已知椭圆 $\frac{x^2}{4} + \frac{y^2}{3} = 1$ 左、右顶点分别为 $A$、$B$，$P$ 是椭圆上异于 $A$、$B$ 的任一点，直线 $l: x=t$，$M$、$N$ 是直线 $l$ 上两点，$AM$、$AN$ 分别交椭圆于点 $D$、$E$ 两点.
\begin{enumerate}
\item 直线 $PA$、$PB$ 的斜率分别为 $k_1$、$k_2$，求 $k_1 \cdot k_2$ 的值；
\item 若 $E$、$O$、$D$ 三点共线，$OM \perp ON$，求实数 $t$ 的值；
\item 若直线 $DE$ 过椭圆右焦点 $F$，且 $t=4$，求 $\triangle AMN$ 面积的最小值.
\end{enumerate}
【解答】
\section{答案}
\begin{enumerate}
    \item $k_1 \cdot k_2 = -\frac{3}{4}$
    \item $t = 6 \pm 4\sqrt{3}$
    \item $18$
\end{enumerate}

% --- 分析部分 ---
\section{分析}
\begin{enumerate}
    \item 由椭圆的方程可得 $A$，$B$ 的坐标，设 $P$ 的坐标，代入椭圆的方程，可得 $P$ 的横纵坐标的关系，进而求出 $k_1 \cdot k_2$ 的值；
    \item 由题意设 $D$ 的坐标，可得 $E$ 的坐标，求出直线 $AD$ 的方程，令 $x=t$，可得 $M$ 的纵坐标，即求出 $M$ 的坐标，同理可得 $N$ 的坐标，再由 $OM \perp ON$，可得 $\overrightarrow{OM} \cdot \overrightarrow{ON} = 0$，代入可得 $t$ 的值；
    \item 设直线 $DE$ 的方程，与椭圆的方程联立，可得两根之和及两根之积，可得 $DE$ 的纵坐标之差的绝对值，设直线 $AD$ 的方程，令 $x=t=4$，可得 $M$ 的坐标，同理可得 $N$ 的坐标，求出 $|MN|$ 的代数式，代入三角形的面积公式，可得三角形的面积的最小值.
\end{enumerate}

% --- 详解部分 ---
\section{详解}
\subsubsection{1} 由椭圆的方程 $\frac{x^2}{4} + \frac{y^2}{3} = 1$ 可得 $A(-2,0)$，$B(2,0)$，
设 $P(x_P, y_P)$，则 $\frac{x_P^2}{4} + \frac{y_P^2}{3} = 1$，
可得 $k_1 \cdot k_2 = \frac{y_P}{x_P+2} \cdot \frac{y_P}{x_P-2} = \frac{y_P^2}{x_P^2-4} = \frac{3(1-\frac{x_P^2}{4})}{x_P^2-4} = -\frac{3}{4}$；

\subsubsection{2} 因为 $E$、$O$、$D$ 三点共线，设 $D(x_0, y_0)$，则 $E(-x_0, -y_0)$，
所以直线 $AD$ 的方程为 $y = \frac{y_0}{x_0+2}(x+2)$，
令 $x=t$，可得 $y = \frac{y_0(t+2)}{x_0+2}$，即 $M\left(t, \frac{y_0(t+2)}{x_0+2}\right)$，
同理可得 $N\left(t, \frac{-y_0(t+2)}{-x_0+2}\right)$，
又因为 $OM \perp ON$，
所以 $\overrightarrow{OM} \cdot \overrightarrow{ON} = 0$，即 $t^2 + \frac{-y_0(t+2)}{-x_0+2} \cdot \frac{y_0(t+2)}{x_0+2} = t^2 + \frac{-y_0^2(t+2)^2}{4-x_0^2} = 0$，
即 $t^2 - \frac{3}{4} \cdot (t+2)^2 = 0$，
解得 $t = 6 \pm 4\sqrt{3}$；

\subsubsection{3} 由题意可得直线 $DE$ 的斜率不为 $0$，
设直线 $DE$ 的方程为 $x=my+1$，设 $D(x_1, y_1)$，$E(x_2, y_2)$，
联立 $\begin{cases} x=my+1 \\ 3x^2+4y^2=12 \end{cases}$，整理可得 $(4+3m^2)y^2 + 6my - 9 = 0$，
显然 $\Delta > 0$，且 $y_1+y_2 = \frac{-6m}{4+3m^2}$，$y_1y_2 = \frac{-9}{4+3m^2}$，
$|y_1-y_2| = \sqrt{(y_1+y_2)^2 - 4y_1y_2} = \sqrt{\frac{36m^2}{(4+3m^2)^2} - 4 \cdot \frac{-9}{4+3m^2}} = \frac{12\sqrt{1+m^2}}{4+3m^2}$，
直线 $AD$ 的方程 $y = \frac{y_1}{x_1+2}(x+2) = \frac{y_1}{my_1+3}(x+2)$，令 $x=t=4$，
可得 $M(4, \frac{6y_1}{my_1+3})$，同理可得 $N(4, \frac{6y_2}{my_2+3})$，
所以 $|MN| = \left| \frac{6y_1}{my_1+3} - \frac{6y_2}{my_2+3} \right| = \left| \frac{18(y_1-y_2)}{m^2y_1y_2 + 3m(y_1+y_2) + 9} \right|$
$= \left| \frac{18 \times \frac{12\sqrt{1+m^2}}{4+3m^2}}{m^2 \cdot \frac{-9}{4+3m^2} + 3m \cdot \frac{-6m}{4+3m^2} + 9} \right| = 6\sqrt{1+m^2}$，
所以 $S_{\triangle AMN} = \frac{1}{2} \times (4+2) \times 6\sqrt{1+m^2} \ge 18$，当且仅当 $m=0$ 时取等号，
所以 $\triangle AMN$ 面积的最小值为 $18$.

% --- 点睛部分 ---
\section{点睛}
方法点睛：利用韦达定理法解决直线与圆锥曲线相交问题的基本步骤如下：
\begin{enumerate}
    \item 设直线方程，设交点坐标为 $(x_1, y_1)$、$(x_2, y_2)$；
    \item 联立直线与圆锥曲线的方程，得到关于 $x$（或 $y$）的一元二次方程，必要时计算 $\Delta$；
    \item 列出韦达定理；
    \item 将所求问题或题中的关系转化为 $x_1+x_2$、$x_1x_2$ 的形式；
    \item 代入韦达定理求解.
\end{enumerate}
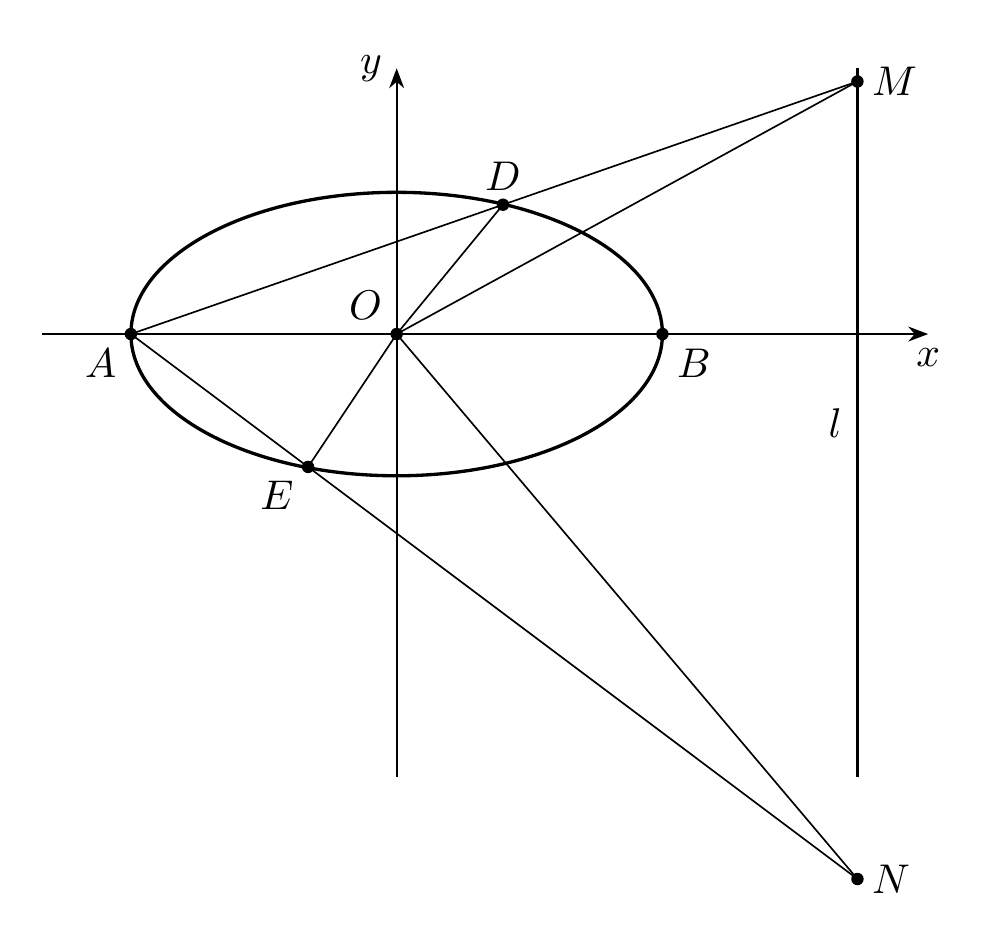
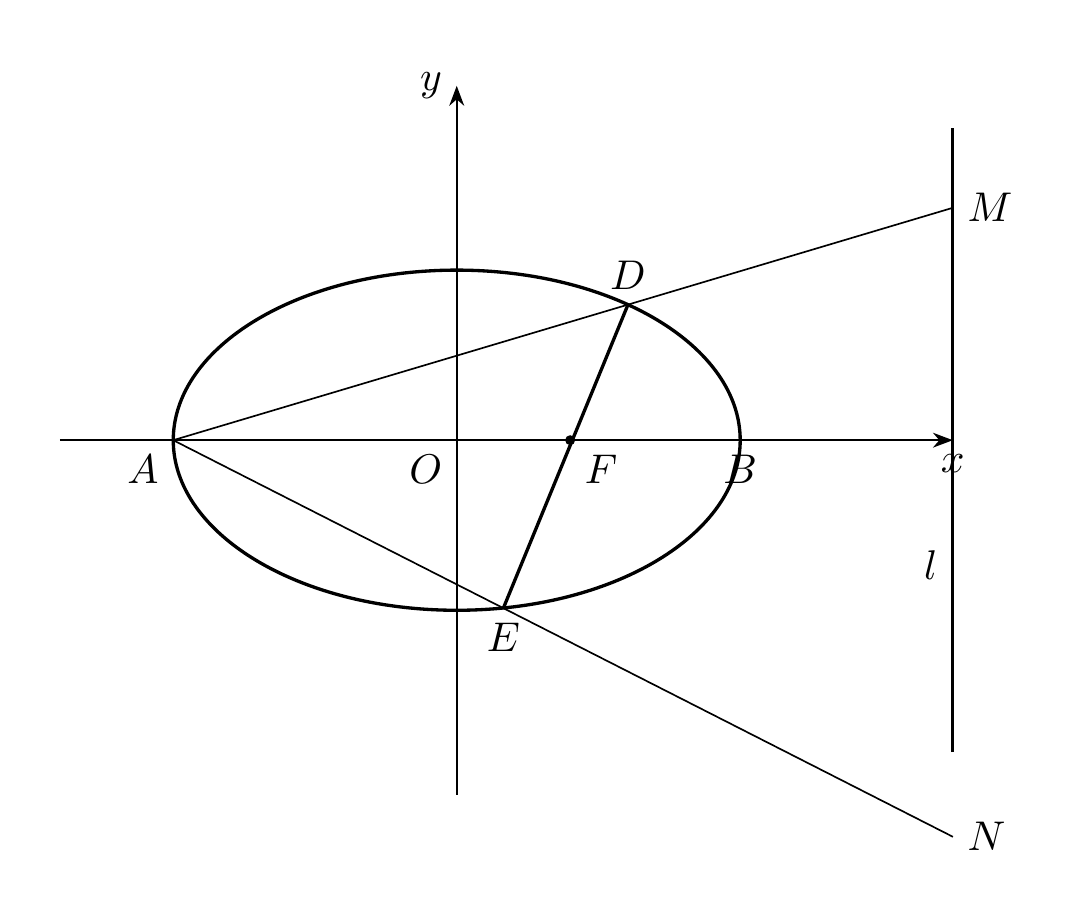